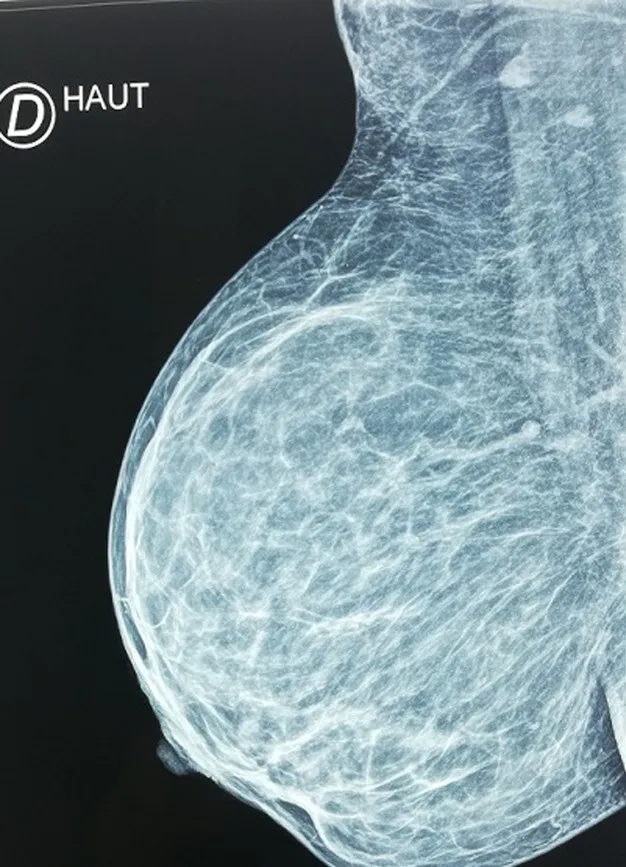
right mammography.
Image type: radiology (x_ray)